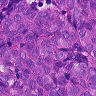
Metastatic tissue present: yes